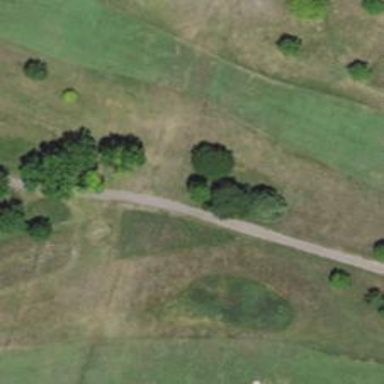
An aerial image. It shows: Path designated for golf carts.